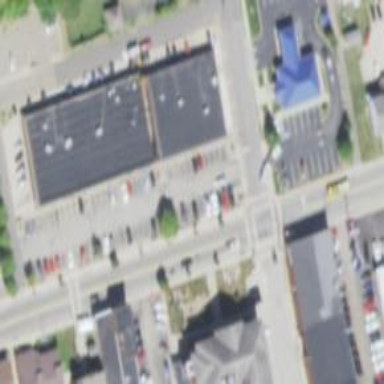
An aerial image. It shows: Retail area.